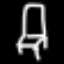
Label: chair